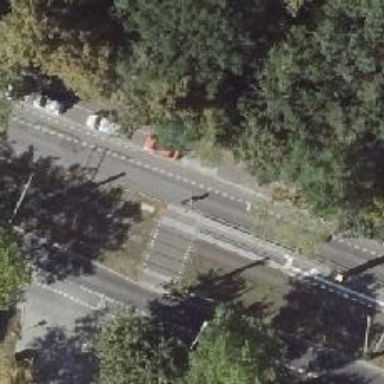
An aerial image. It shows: Unmarked crossing on the road.